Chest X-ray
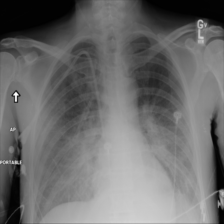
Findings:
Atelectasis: negative
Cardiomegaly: negative
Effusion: negative
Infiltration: negative
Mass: negative
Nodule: negative
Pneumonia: negative
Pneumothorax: negative
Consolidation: negative
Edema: negative
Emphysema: negative
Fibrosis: negative
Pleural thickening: negative
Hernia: negative